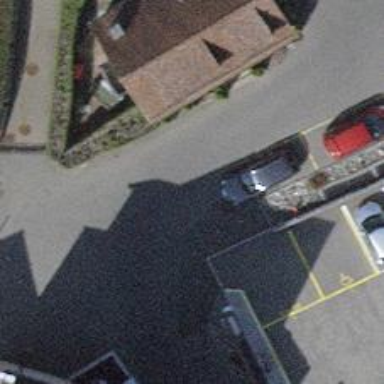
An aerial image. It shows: Bollard.